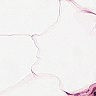
Metastatic tissue present: no